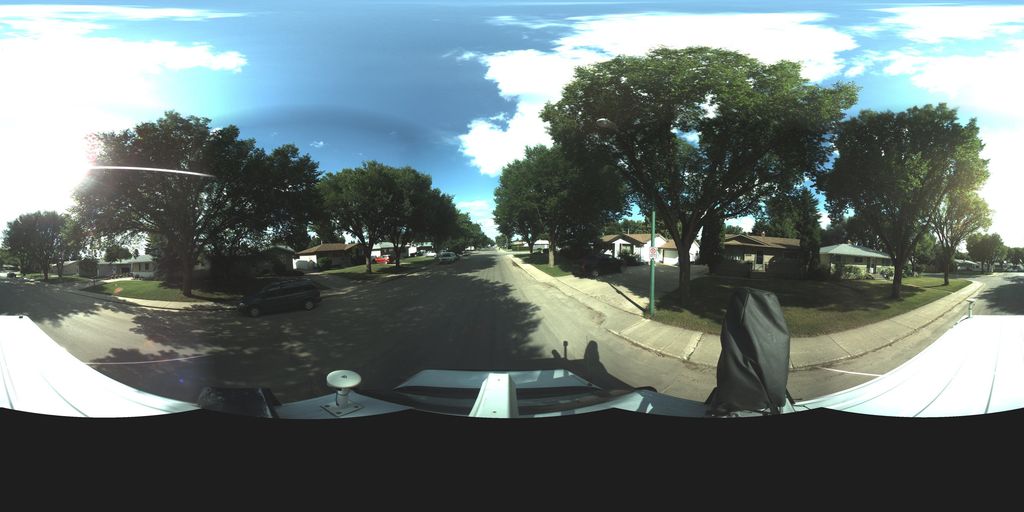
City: saskatoon